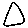
Label: triangle